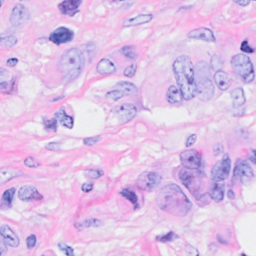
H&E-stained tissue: Breast